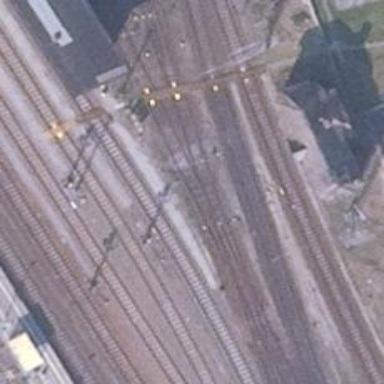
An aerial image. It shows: Railway signal.